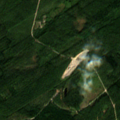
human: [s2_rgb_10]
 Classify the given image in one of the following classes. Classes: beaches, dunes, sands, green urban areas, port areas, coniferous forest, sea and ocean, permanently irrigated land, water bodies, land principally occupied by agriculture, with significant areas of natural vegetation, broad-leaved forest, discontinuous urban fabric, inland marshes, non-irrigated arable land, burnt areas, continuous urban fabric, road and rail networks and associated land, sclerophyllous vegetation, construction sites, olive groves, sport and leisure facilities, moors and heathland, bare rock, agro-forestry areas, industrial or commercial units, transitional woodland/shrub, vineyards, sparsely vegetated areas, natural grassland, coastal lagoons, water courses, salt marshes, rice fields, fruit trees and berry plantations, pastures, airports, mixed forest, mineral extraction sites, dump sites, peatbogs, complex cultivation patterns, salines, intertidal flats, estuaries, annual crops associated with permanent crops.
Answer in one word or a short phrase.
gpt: coniferous forest, mixed forest